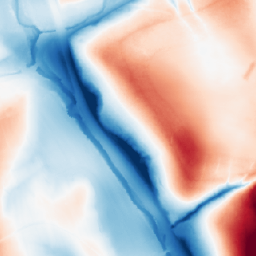
Category: classical
Decomposition family: gaussian_anisotropic
Decomposition parameters: sigma_x: 50
sigma_y: 5
Upsampling method: nearest
Upsampling parameters: scale: 4
Upsampling scale: 4